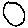
Label: circle